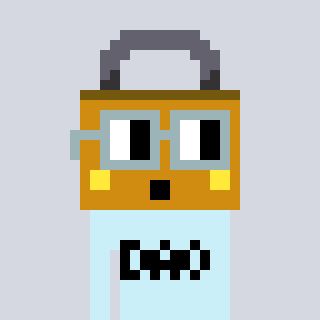
a pixel art character with square dark gray glasses, a lock-shaped head and a cold-colored body on a cool background